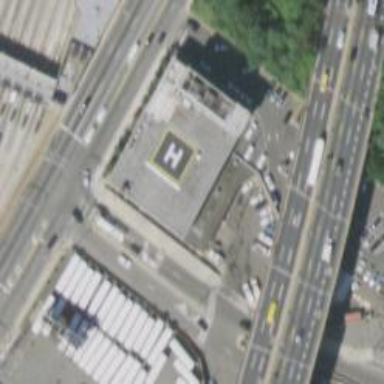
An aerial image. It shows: Image of helipad at airport.